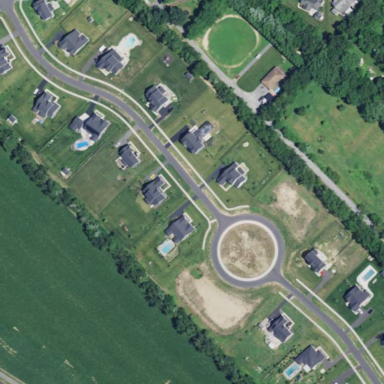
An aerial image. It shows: This residential area consists of single-family homes.